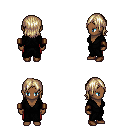
a pixel art fantasy rpg character, female body template, human, dark skin, gray robe, red pants, white blonde long bangs hairstyle, leather bracers, brown shoes, four views (front, back, left, right), 2x2 character sprite sheet, small pixel art, hard edges, no anti-aliasing